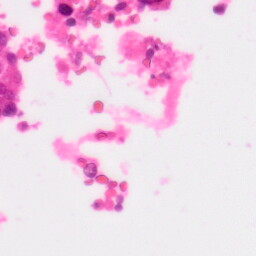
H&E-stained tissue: Colon